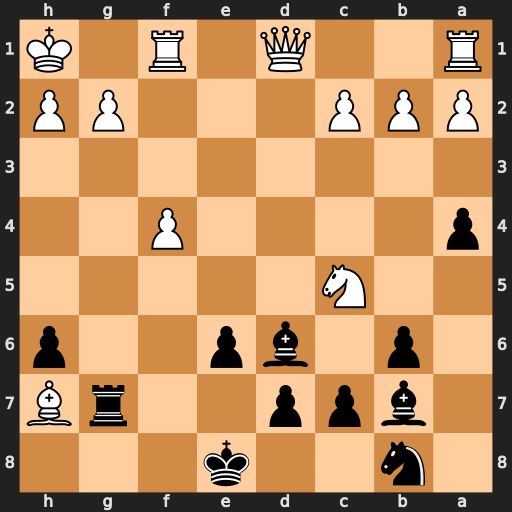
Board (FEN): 1n2k3/1bpp2rB/1p1bp2p/2N5/p4P2/8/PPP3PP/R2Q1R1K
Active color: b
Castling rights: -
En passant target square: -
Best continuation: Bxg2+ Kg1 Bxc5+ Rf2 Bf3+ Kf1 Bxd1